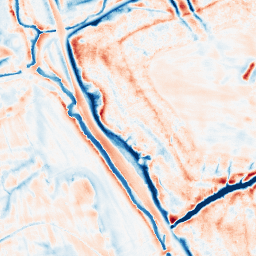
Category: edge_preserving
Decomposition family: bilateral
Decomposition parameters: d: 21
sigma_color: 50
sigma_space: 75
Upsampling method: lanczos
Upsampling parameters: scale: 8
Upsampling scale: 8